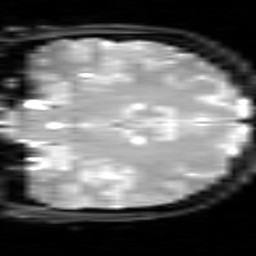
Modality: inplaneT2
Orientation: coronal
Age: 21
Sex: female